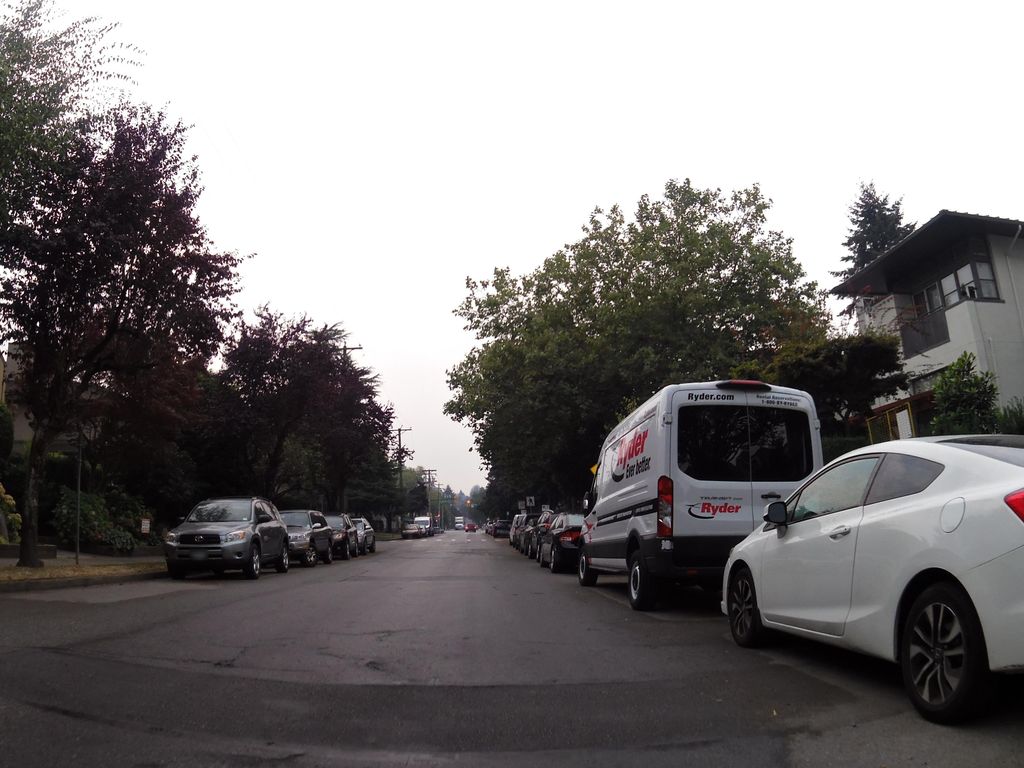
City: vancouver